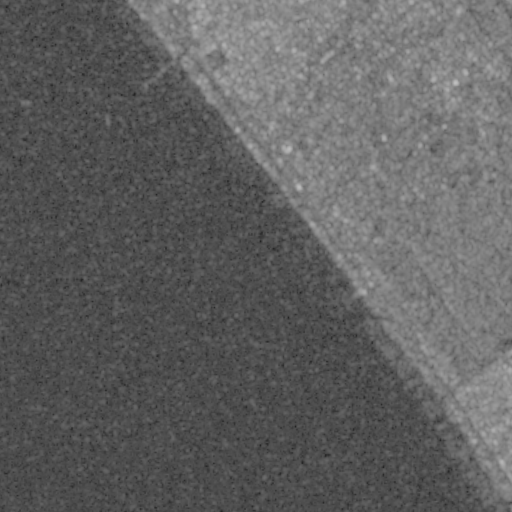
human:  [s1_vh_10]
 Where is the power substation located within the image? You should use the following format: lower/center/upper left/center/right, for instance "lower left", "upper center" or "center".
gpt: The power substation is located in the lower right of the image.
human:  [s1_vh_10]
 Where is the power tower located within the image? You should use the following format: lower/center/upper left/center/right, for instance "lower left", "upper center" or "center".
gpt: The power tower is located in the upper right of the image.
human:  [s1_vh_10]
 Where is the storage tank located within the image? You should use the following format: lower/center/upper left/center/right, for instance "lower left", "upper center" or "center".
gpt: The storage tank is located in the upper right of the image.
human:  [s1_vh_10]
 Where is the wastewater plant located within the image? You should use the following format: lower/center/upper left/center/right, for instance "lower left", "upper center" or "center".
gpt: The wastewater plant is located in the upper right of the image.
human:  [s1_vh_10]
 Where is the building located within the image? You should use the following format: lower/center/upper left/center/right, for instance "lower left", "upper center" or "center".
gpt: There is no building in the image.

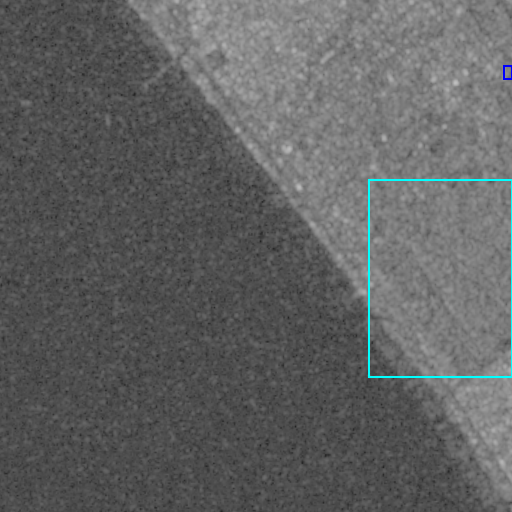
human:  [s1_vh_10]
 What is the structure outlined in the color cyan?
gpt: The structure outlined in cyan is a park.
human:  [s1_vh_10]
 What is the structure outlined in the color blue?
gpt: The structure outlined in blue is a parking lot.
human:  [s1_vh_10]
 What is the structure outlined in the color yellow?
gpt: There is no yellow outline.